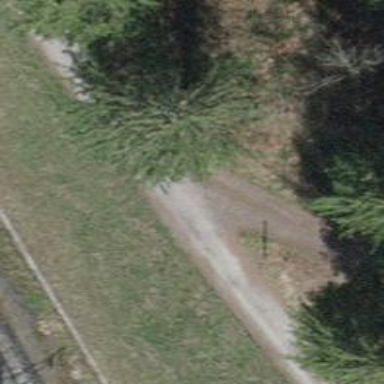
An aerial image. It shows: Brown bench in the vicinity.